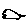
Label: fish